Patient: sex M, age 51
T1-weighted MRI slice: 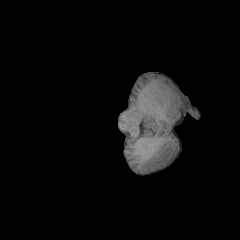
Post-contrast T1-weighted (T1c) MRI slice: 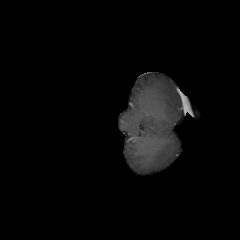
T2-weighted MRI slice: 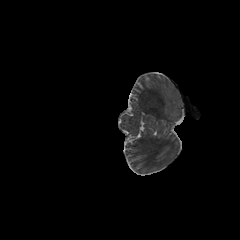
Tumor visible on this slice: no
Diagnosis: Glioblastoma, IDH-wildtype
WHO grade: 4